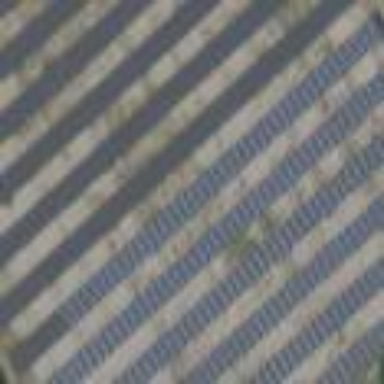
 consisting of solar photovoltaic panels."